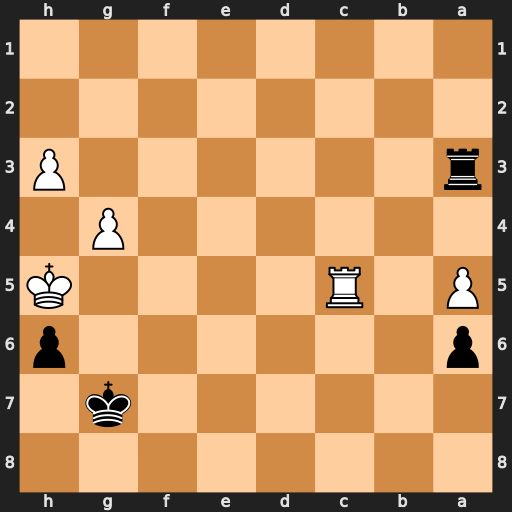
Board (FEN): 8/6k1/p6p/P1R4K/6P1/r6P/8/8
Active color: b
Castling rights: -
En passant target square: -
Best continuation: Rxh3#